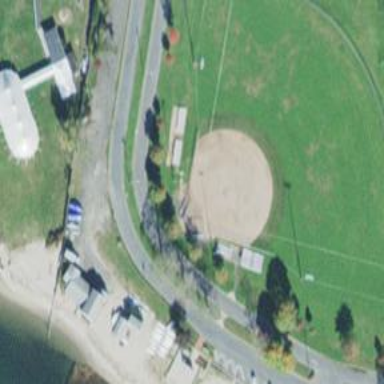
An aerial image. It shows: Baseball pitch for leisure and sports activities.